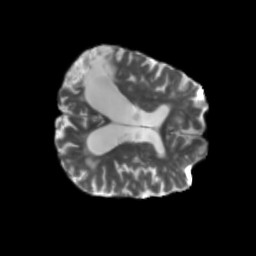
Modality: T2w
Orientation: axial
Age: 66
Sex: female
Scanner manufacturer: siemens
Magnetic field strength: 3 T
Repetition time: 5.25 s
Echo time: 0.08 s